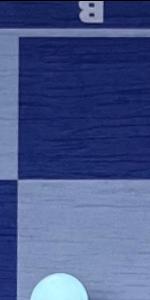
Label: Empty